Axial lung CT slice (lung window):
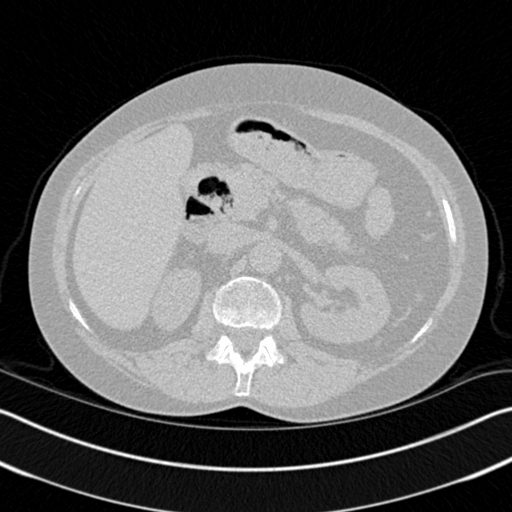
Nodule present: no